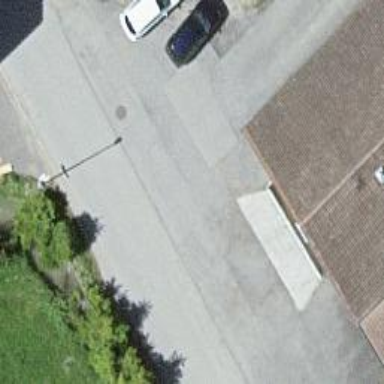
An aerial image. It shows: Bus stop with platform for public transport.